Question: I'm a beginer in Yii framework programming. Wanting to use Gii extensions, I am unable. Certain features, such as Crud generator, generate exceptions.
'''
CDbConnection failed to open the DB connection: SQLSTATE[IMSSP]: The given attribute is only supported on the PDOStatement object.
'''

In my 'main.php' config file, I have the following portion of code related to the connection string, import and the modules variables :
'''
'import'=>array(
'application.models.*',
'application.components.*',
'ext.giix-components.*',
//additionally added for Giix
),
'modules'=>array(
// uncomment the following to enable the Gii tool
'gii'=>array(
'class'=>'system.gii.GiiModule',
'password'=>'pass',
'generatorPaths' => array('ext.giit-core'),
// If removed, Gii defaults to localhost only. Edit carefully to taste.
'ipFilters'=>array('127.0.0.1','192.168.0.83'),
),
),
// application components
'components'=>array(
'user'=>array(
// enable cookie-based authentication
'allowAutoLogin'=>true,
),
'db'=>array(
'connectionString' => 'sqlsrv:Server=192.168.0.2;Database=DBStage',
'emulatePrepare' => FALSE,
'username' => 'user',
'password' => 'pass',
'charset' => 'utf8',
'tablePrefix' => 'tbl',
),
'''
Can somebody help ?
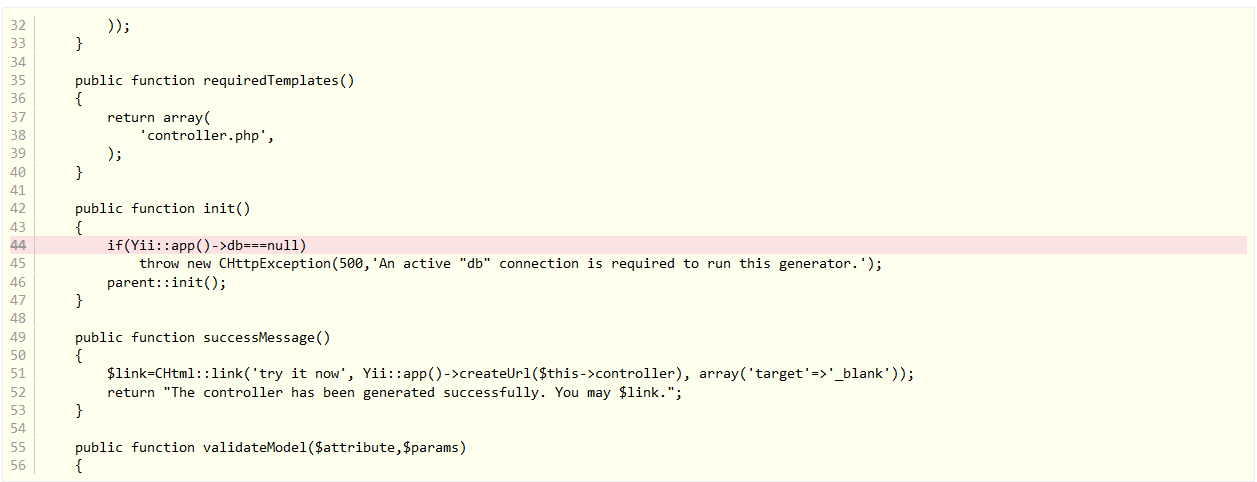
Answer: I've needed to precise the 'CDbConnection' class and remove the 'emulatePrepare' and 'tablePrefix' entries in my 'db' variable array. Not it looks like this and works as well. But, I've lost a day for this.
'''
'db'=>array(
'class' => 'CDbConnection',
'connectionString' => 'sqlsrv:Server=192.168.0.2;Database=DBStage',
//'emulatePrepare' => FALSE,
'username' => 'user',
'password' => 'pass',
'charset' => 'utf8',
//'tablePrefix' => 'tbl',
),
'''
Hoping it will help somebody.